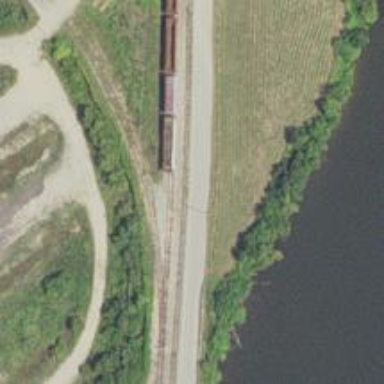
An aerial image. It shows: Rail spur service.